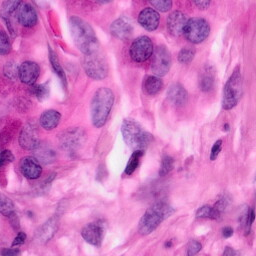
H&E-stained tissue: Pancreatic